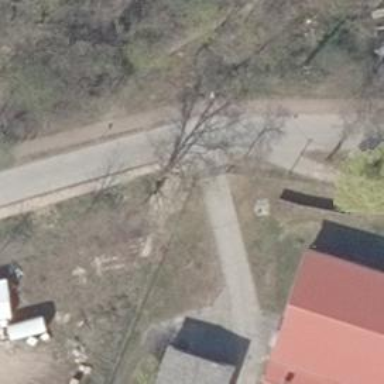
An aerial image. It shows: Residential road with sidewalks on both sides.